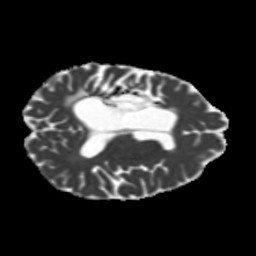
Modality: MD
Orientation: axial
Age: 31
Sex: female
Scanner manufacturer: siemens
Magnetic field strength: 3 T
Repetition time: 5.25 s
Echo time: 0.08 s